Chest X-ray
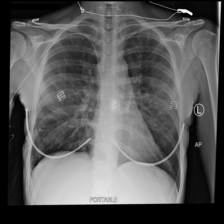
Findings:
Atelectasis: negative
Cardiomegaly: negative
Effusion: negative
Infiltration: negative
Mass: negative
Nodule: negative
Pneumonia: negative
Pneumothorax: negative
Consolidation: negative
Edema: negative
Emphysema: negative
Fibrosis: negative
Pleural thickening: negative
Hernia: negative